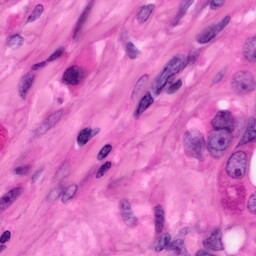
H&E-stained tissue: Pancreatic